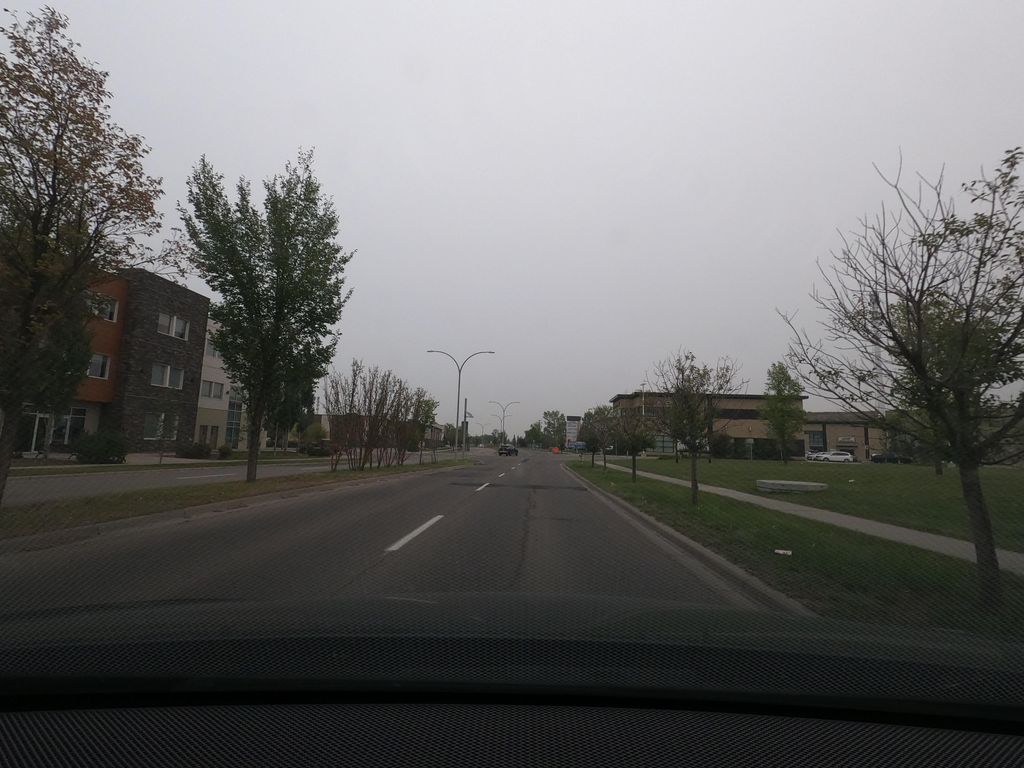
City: calgary